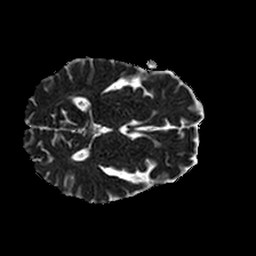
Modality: ADC
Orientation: axial
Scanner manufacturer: philips
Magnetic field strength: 1.5 T
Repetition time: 4.064 s
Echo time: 0.06922 s